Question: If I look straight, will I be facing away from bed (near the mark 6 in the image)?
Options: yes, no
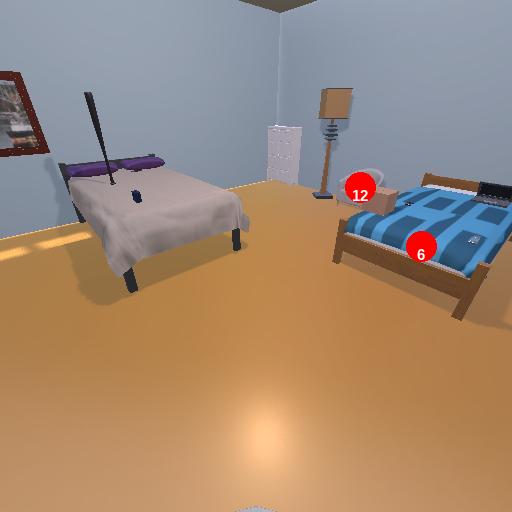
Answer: yes